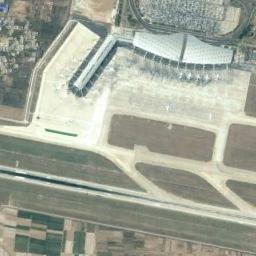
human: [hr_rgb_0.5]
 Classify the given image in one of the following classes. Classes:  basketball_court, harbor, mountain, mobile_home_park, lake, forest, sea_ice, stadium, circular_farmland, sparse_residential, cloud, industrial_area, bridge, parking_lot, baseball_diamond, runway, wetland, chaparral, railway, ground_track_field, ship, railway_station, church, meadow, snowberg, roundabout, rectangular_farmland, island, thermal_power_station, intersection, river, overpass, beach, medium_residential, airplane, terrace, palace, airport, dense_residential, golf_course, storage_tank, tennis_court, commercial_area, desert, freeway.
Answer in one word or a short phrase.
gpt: airport